Aerial crown-view tile of a tropical tree (Barro Colorado Island, Panama), acquired 20240918:
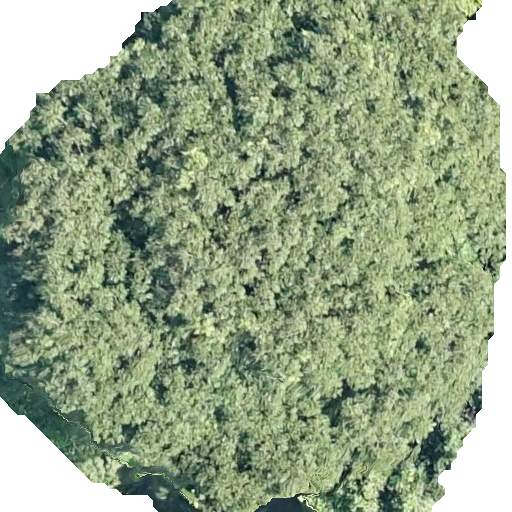
Species: Dipteryx oleifera
GBIF accepted scientific name: Dipteryx oleifera
Crown area: 395.758 m²